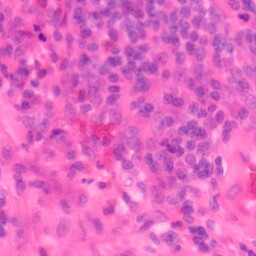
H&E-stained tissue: Colon